Question: I've never done anything with AJAX, only basic things with javascript, and my python experience is more on the scientific side. That said, my website development on google app engine was moving along nicely until I came up on trying to create a demo of ajax functionality.
I found this <URL> on the GAE site, but it doesn't seem to be working. This post will probably be pretty long as I want to explain hurdle I'm experiencing. Any help or insight that can be provided, either on how to fix this demo or use a different ajax approach, is greatly appreciated
For reference I am using Google App Engine with Python 2.7 and am running 32-bit Ubuntu 12.04. Also, I know that other <URL> have been asked around this topic, but I have not found a satisfactory response.
...
So starting with the demo I copied the requisite 'index.html', 'main.py', and 'app.yaml' filesto a directory called 'get'. Per the instructions I also created a subdirectory, 'static', where I put in a copy of 'json2.js' (which the demo said could be found at <URL>. So my project structure looks like this:
'''
-dir:get
-app.yaml
-main.py
-index.html
-dir static:
-json2.js
'''
With everything setup I start my webserver:
'''
chris@thinkpad:~/code/get$ python ~/google_appengine/dev_appserver.py ./
'''
This starts successfully. However, when I point my browser to 'http://localhost:8080/' i get an import error:
'''
File "/home/chris/code/get/main.py", line 6, in <module>
from django.utils import simplejson
ImportError: No module named django.utils
'''
So I do a little bit of digging and it seems like the tutorial was written for python 2.5, so I'll need to make some changes to my 'app.yaml' file. The version from the demo looks like this:
'''
application: get
version: 1
runtime: python
api_version: 1
handlers:
- url: /static
static_dir: static
- url: /.*
script: main.py
'''
my new, 2.7 version is shown below. Note the addition of 'threadsafe: true', the conversion of 'main.py' to 'main.app' and the addition of the 'libraries' parameter.
'''
application: get
version: 1
runtime: python27
api_version: 1
threadsafe: true
handlers:
- url: /static
static_dir: static
- url: /.*
script: main.app
libraries:
- name: django
version: latest
'''
Again, I successfully start the appserver. Now, pointing to 'http://localhost:8080/' raises the following error:
'''
ImportError: <module 'main' from '/home/chris/code/get/main.pyc'> has no attribute app
'''
This leads me to look at the 'app' function in the bottom of 'main.py'. By default it looks like this:
'''
def main():
app = webapp.WSGIApplication([
('/', MainPage),
('/rpc', RPCHandler),
], debug=True)
util.run_wsgi_app(app)
if __name__ == '__main__':
main()
'''
Massaging it to make it a little more python27 friendly replaces that entire code block, function and all, with:
'''
app = webapp.WSGIApplication([
('/', MainPage),
('/rpc', RPCHandler),
], debug=True)
'''
Restarting the appserver and again pointing to 'http://localhost:8080/', I finally get the page to appear:

Unfortunately, the saga continues. I restart the appserver, getting this printout:
'''
chris@thinkpad:~/code/get$ python ~/google_appengine/dev_appserver.py ./
INFO 2013-05-25 16:18:28,097 sdk_update_checker.py:244] Checking for updates to the SDK.
INFO 2013-05-25 16:18:28,322 sdk_update_checker.py:272] The SDK is up to date.
INFO 2013-05-25 16:18:28,354 api_server.py:153] Starting API server at: http://localhost:56101
INFO 2013-05-25 16:18:28,375 dispatcher.py:164] Starting server "default" running at: http://localhost:8080
INFO 2013-05-25 16:18:28,385 admin_server.py:117] Starting admin server at: http://localhost:8000
'''
Then I click the 'Add' button. This raises an error, which I've printed below in it's entirety, that I can't quite figure out:
'''
INFO 2013-05-25 16:18:37,633 server.py:585] default: "GET / HTTP/1.1" <PHONE>
INFO 2013-05-25 16:18:37,989 server.py:585] default: "GET /static/json2.js HTTP/1.1" 304 -
INFO 2013-05-25 16:18:38,164 server.py:585] default: "GET /favicon.ico HTTP/1.1" 404 154
ERROR 2013-05-25 16:18:41,469 webapp2.py:1528] __init__() takes exactly 1 argument (3 given)
Traceback (most recent call last):
File "/home/chris/google_appengine/lib/webapp2-2.3/webapp2.py", line 1511, in __call__
rv = self.handle_exception(request, response, e)
File "/home/chris/google_appengine/lib/webapp2-2.3/webapp2.py", line 1505, in __call__
rv = self.router.dispatch(request, response)
File "/home/chris/google_appengine/lib/webapp2-2.3/webapp2.py", line 1253, in default_dispatcher
return route.handler_adapter(request, response)
File "/home/chris/google_appengine/lib/webapp2-2.3/webapp2.py", line 1076, in __call__
handler = self.handler(request, response)
TypeError: __init__() takes exactly 1 argument (3 given)
ERROR 2013-05-25 16:18:41,471 wsgi.py:235]
Traceback (most recent call last):
File "/home/chris/google_appengine/google/appengine/runtime/wsgi.py", line 223, in Handle
result = handler(dict(self._environ), self._StartResponse)
File "/home/chris/google_appengine/lib/webapp2-2.3/webapp2.py", line 1519, in __call__
response = self._internal_error(e)
File "/home/chris/google_appengine/lib/webapp2-2.3/webapp2.py", line 1511, in __call__
rv = self.handle_exception(request, response, e)
File "/home/chris/google_appengine/lib/webapp2-2.3/webapp2.py", line 1505, in __call__
rv = self.router.dispatch(request, response)
File "/home/chris/google_appengine/lib/webapp2-2.3/webapp2.py", line 1253, in default_dispatcher
return route.handler_adapter(request, response)
File "/home/chris/google_appengine/lib/webapp2-2.3/webapp2.py", line 1076, in __call__
handler = self.handler(request, response)
TypeError: __init__() takes exactly 1 argument (3 given)
INFO 2013-05-25 16:18:41,479 server.py:585] default: "GET /rpc?action=Add&arg0=%221%22&arg1=%222%22&time=1369498721460 HTTP/1.1" 500 -
'''
At this point I'm stuck. Any thoughts on how to get this demo to function properly, or perhaps a better path to go down to make my web app ajaxy, would be greatly appreciated.
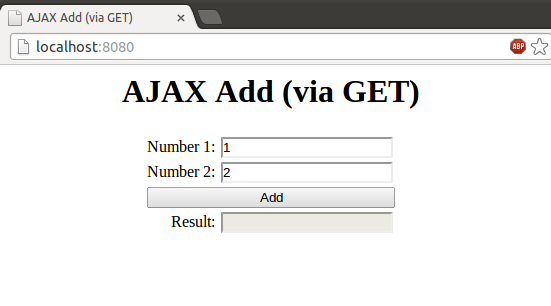
Answer: > Any thoughts on how to get this demo to function properly, or perhaps a better path to go down to make my web app ajaxy, would be greatly appreciated.
Since posting a full app here would be a bit overkill, I decided to put a <URL>. This doesn't immediately fix your issues, but should help with the concept.